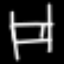
Label: bed